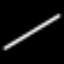
Label: line